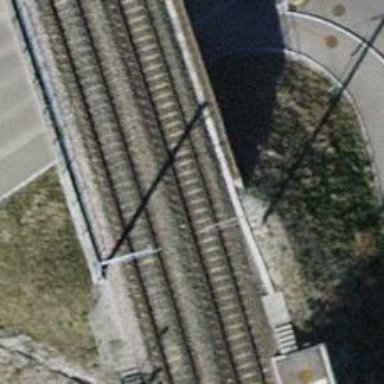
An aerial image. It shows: Single-track railway bridge with contact lines for electrification.